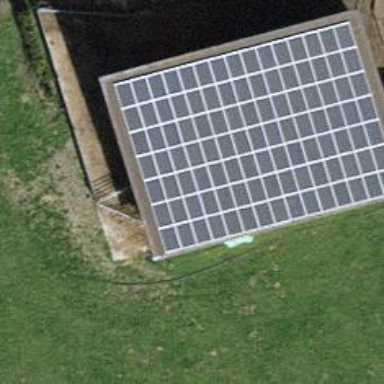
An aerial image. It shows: Solar power generator.